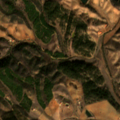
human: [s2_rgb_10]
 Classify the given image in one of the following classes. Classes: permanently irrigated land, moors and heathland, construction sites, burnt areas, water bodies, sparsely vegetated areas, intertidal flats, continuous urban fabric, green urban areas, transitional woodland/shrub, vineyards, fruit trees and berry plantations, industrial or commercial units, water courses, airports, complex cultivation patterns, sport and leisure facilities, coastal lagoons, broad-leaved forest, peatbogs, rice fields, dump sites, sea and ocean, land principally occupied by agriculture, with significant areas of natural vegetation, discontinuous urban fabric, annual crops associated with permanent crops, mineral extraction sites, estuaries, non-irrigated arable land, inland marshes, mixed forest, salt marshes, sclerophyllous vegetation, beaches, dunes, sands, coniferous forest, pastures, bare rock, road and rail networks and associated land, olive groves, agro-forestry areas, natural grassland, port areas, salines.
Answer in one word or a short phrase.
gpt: non-irrigated arable land, pastures, sclerophyllous vegetation, transitional woodland/shrub